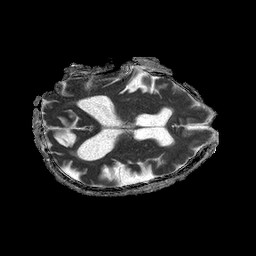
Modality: ADC
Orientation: axial
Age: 78
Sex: female
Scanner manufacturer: philips
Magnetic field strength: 1.5 T
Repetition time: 4.6 s
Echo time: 0.08941 s